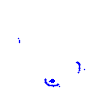
Particle: pion